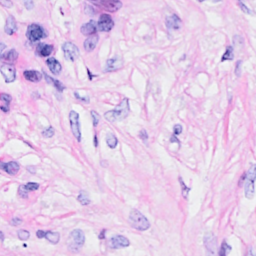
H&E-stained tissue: Breast